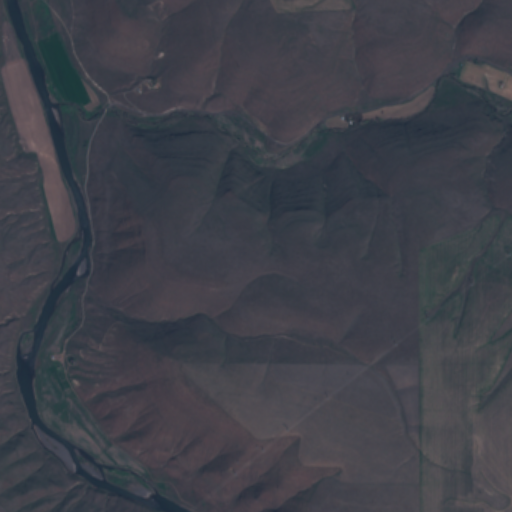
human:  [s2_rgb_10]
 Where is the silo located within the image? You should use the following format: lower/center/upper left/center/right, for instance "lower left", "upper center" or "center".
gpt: The silo is located in the lower left of the image.
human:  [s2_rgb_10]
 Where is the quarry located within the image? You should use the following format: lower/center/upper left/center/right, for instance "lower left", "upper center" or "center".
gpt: There is no quarry in the image.